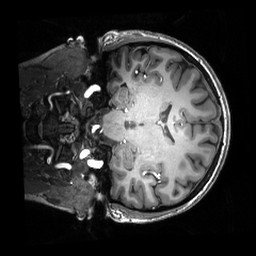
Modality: T1w
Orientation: coronal
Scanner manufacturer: philips
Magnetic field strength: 7 T
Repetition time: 0.008 s
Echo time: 0.001974 s